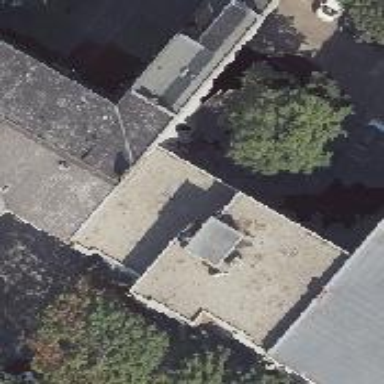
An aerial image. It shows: The image shows part of apartment building.